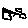
Label: square